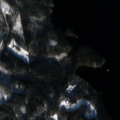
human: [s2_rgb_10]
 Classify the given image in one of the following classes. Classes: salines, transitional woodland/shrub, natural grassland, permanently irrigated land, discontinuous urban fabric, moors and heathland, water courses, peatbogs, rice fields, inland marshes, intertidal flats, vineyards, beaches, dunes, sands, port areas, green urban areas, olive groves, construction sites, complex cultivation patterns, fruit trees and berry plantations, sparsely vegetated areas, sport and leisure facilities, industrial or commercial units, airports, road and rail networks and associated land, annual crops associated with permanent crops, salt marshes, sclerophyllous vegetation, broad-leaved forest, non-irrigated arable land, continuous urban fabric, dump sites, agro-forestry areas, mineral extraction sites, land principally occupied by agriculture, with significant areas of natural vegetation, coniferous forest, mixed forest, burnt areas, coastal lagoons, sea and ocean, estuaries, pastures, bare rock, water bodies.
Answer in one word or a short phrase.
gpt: coniferous forest, mixed forest, water bodies